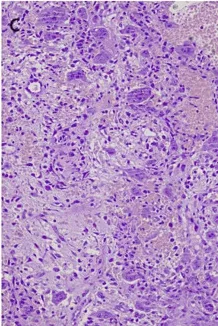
Histopathological examination. (a-c) Multiple tissue sections derived from the histopathological examination demonstrated fragments of a mesenchymal-type process composed of mostly spindle-shaped cells growing within a fibrous or myxomatous substrate. Among them, numerous giant osteoclastic type cells, as well as areas of haemorrhagic necrosis with hemosiderin deposits were frequently identified. Additionally, osteoid deposits were observed.
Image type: pathology (h&e)